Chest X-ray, AP view. Patient: 76 years old, sex M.
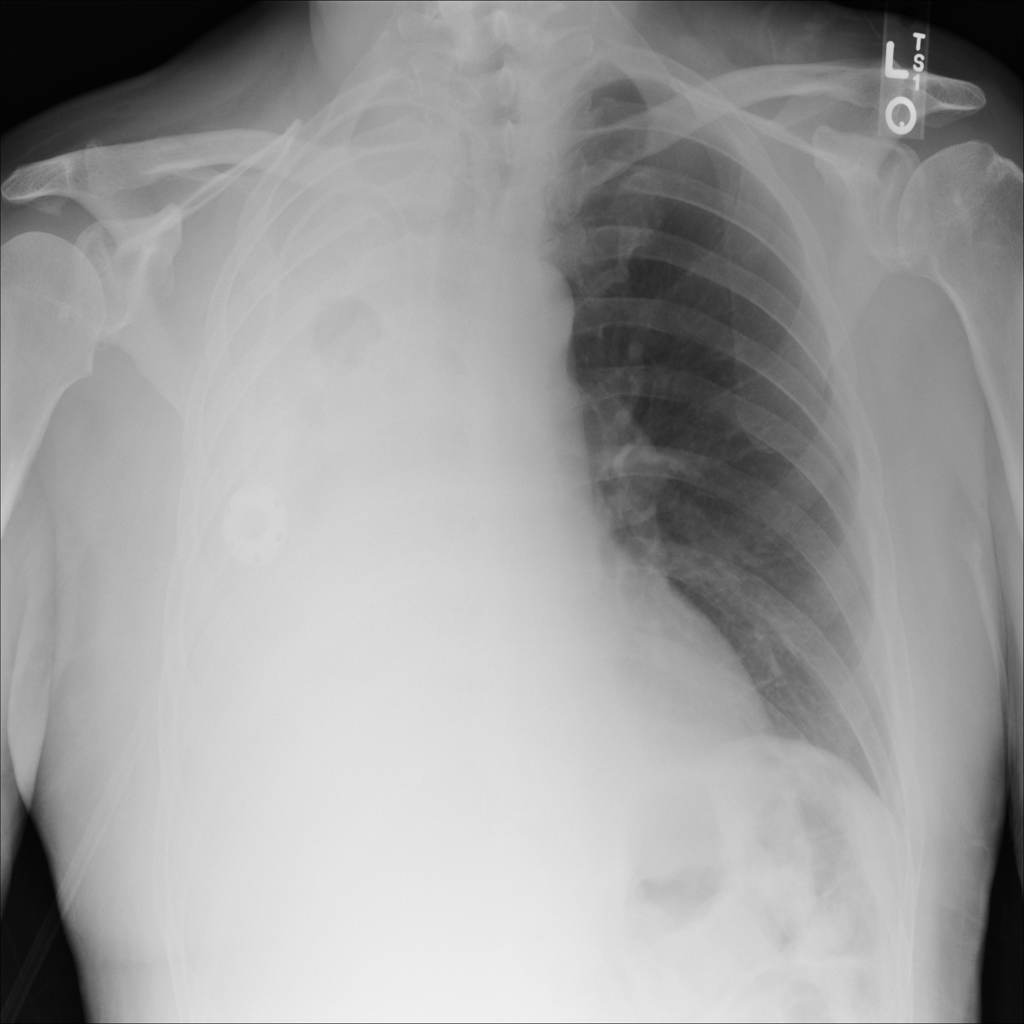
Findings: Effusion